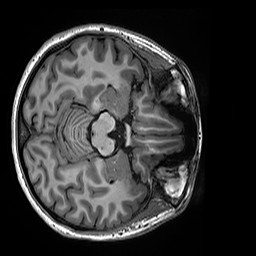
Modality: T1w
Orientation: axial
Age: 29
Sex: female
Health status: healthy
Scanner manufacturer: siemens
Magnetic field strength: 3 T
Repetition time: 2.5 s
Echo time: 0.00299 s